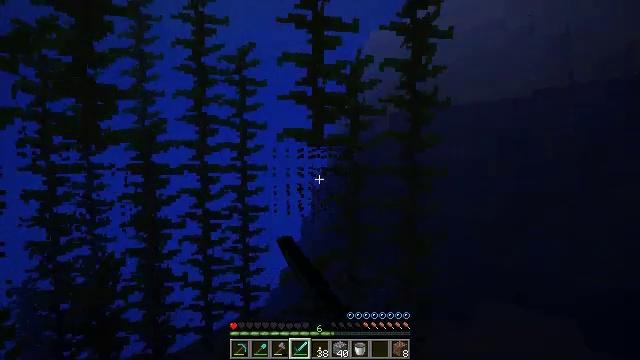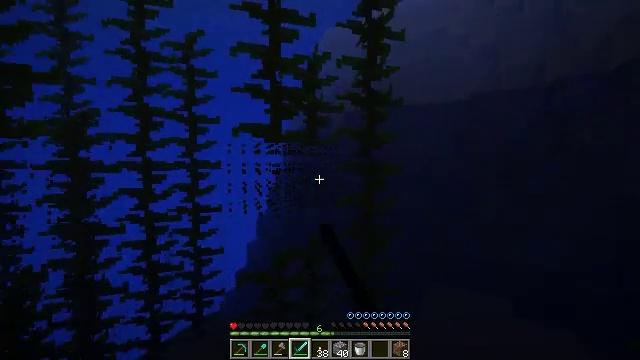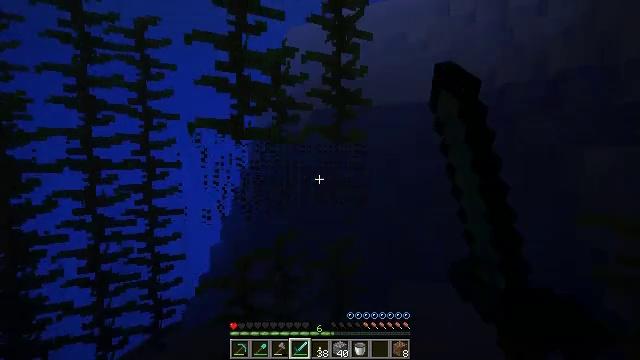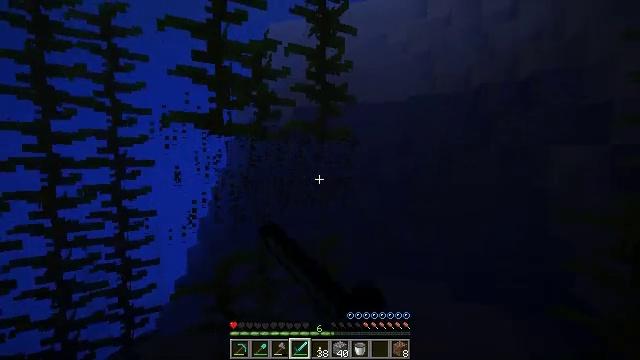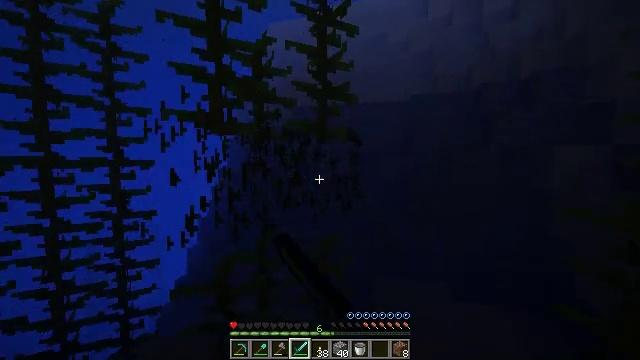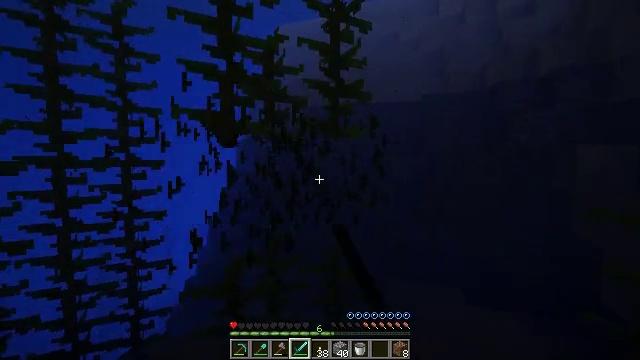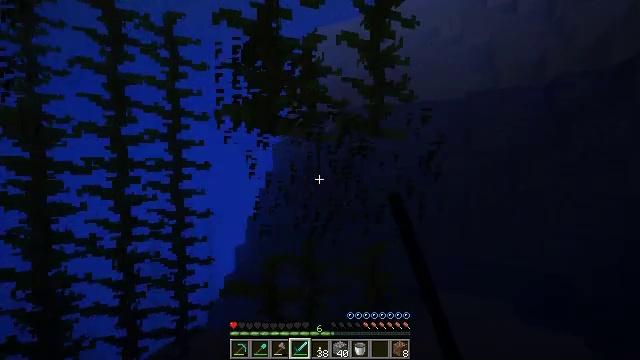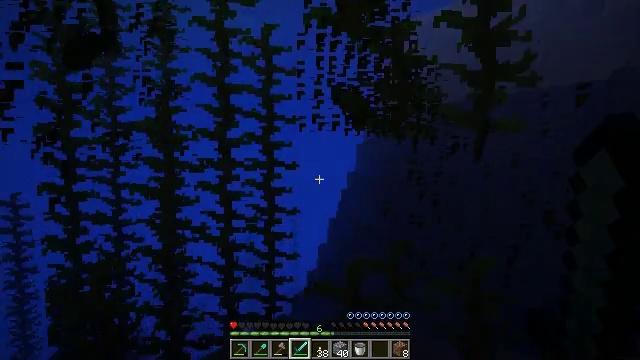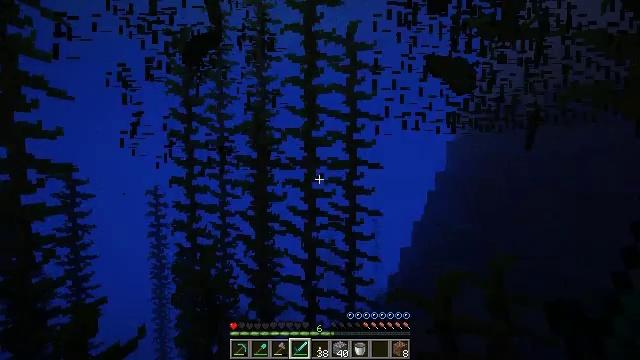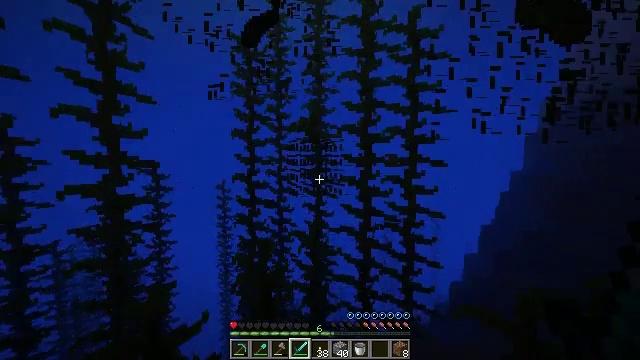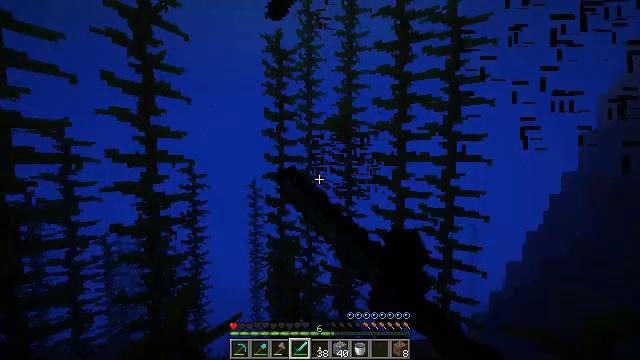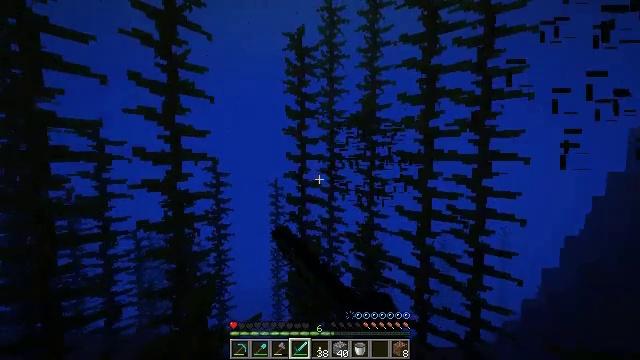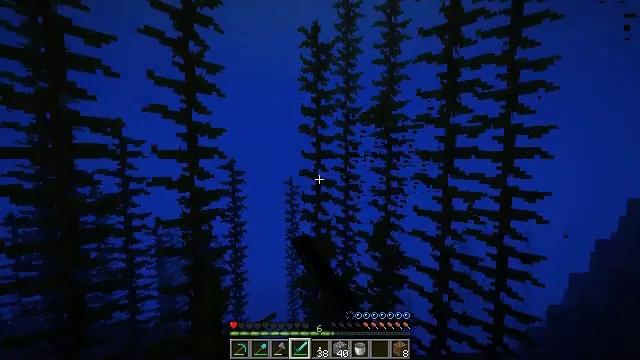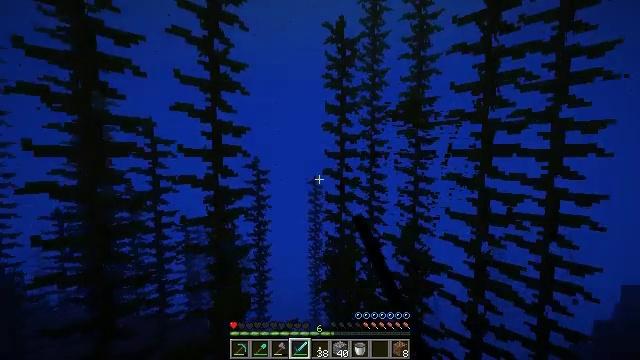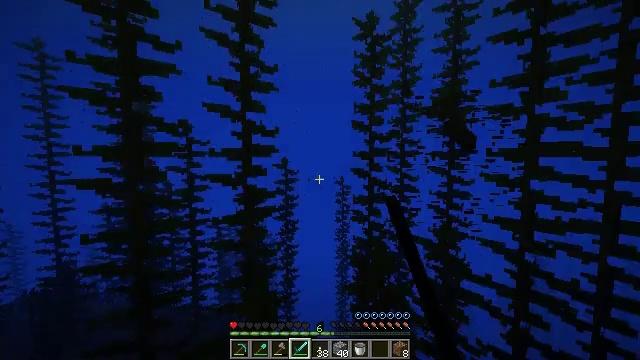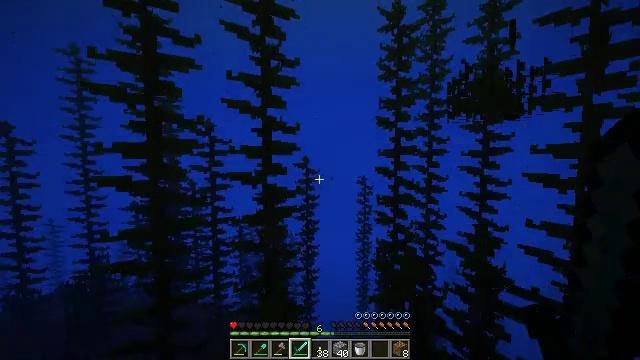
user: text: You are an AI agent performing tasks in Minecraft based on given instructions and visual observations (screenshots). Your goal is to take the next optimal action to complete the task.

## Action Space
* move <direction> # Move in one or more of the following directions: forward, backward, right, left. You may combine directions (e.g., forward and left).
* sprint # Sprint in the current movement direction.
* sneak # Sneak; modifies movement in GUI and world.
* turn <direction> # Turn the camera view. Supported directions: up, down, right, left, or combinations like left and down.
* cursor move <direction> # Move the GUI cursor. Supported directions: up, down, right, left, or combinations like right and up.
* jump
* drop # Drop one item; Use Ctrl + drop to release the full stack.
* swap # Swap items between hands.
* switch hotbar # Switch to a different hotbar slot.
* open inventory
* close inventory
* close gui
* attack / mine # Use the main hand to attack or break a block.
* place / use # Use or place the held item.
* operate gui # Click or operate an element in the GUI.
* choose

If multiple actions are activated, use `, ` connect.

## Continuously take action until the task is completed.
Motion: motion action
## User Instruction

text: Gather kelp plant by attacking it underwater.
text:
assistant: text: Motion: move forward and move right, turn right, attack / mine
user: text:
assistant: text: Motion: move forward and move right, turn right, attack / mine
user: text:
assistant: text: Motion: move forward and move right, turn right, attack / mine
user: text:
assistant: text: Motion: move forward and move left, attack / mine
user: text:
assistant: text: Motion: move forward and move left, turn left, attack / mine
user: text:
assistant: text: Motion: move forward and move left, turn left, attack / mine
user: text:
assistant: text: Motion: move forward and move left, turn left, attack / mine
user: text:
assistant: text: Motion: move forward and move left, turn left, attack / mine
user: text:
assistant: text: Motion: move forward and move left, turn left, attack / mine
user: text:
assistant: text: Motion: move forward and move left, turn left, attack / mine
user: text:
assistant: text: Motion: move forward and move left, turn left, attack / mine
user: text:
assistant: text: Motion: move forward and move left, turn left, attack / mine
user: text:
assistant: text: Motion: move forward and move left, turn left, attack / mine
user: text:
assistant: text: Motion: move forward and move left, turn left, attack / mine
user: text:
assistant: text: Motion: move forward and move left, turn left, attack / mine
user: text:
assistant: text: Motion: move forward and move left, turn left, attack / mine
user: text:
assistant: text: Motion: move forward and move left, turn left, attack / mine
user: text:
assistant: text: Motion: move forward and move left, turn left, attack / mine
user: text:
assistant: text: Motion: move forward and move left, turn left, attack / mine
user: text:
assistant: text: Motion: move forward and move left, turn left, attack / mine
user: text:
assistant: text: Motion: move forward and move left, turn left, attack / mine
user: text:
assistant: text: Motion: move forward and move left, turn left, attack / mine
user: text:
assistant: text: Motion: move forward and move left, turn left, attack / mine
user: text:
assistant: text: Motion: move forward and move left, turn left, attack / mine
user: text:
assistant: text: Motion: move forward and move left, turn left, attack / mine
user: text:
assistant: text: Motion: move forward and move left, turn left, attack / mine
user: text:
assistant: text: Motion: move forward and move left, turn left, attack / mine
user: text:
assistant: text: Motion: move forward and move left, turn left, attack / mine
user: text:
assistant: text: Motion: move forward and move left, turn left, attack / mine
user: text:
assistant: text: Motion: move forward and move left, turn left, attack / mine